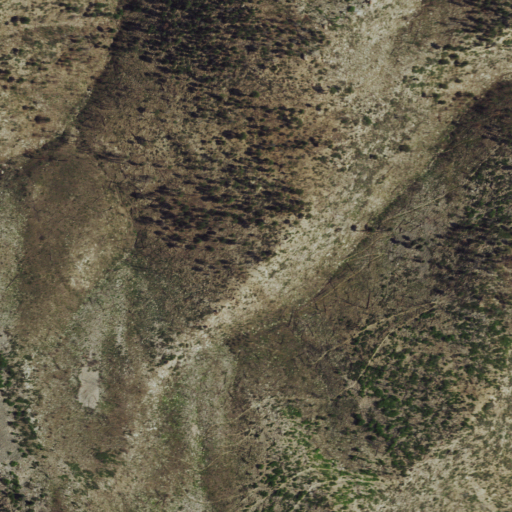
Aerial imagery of mountain in New Mexico named Chimney Rock containing shrub, evergreen forest, and grassland